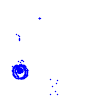
Particle: electron